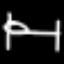
Label: bed